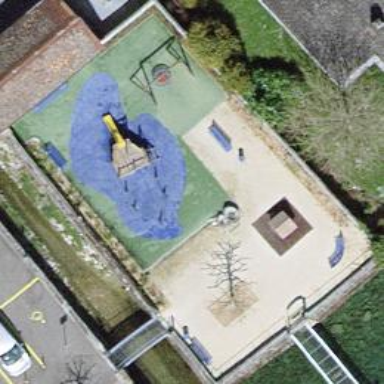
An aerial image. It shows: Playground area for leisure activities on the land.